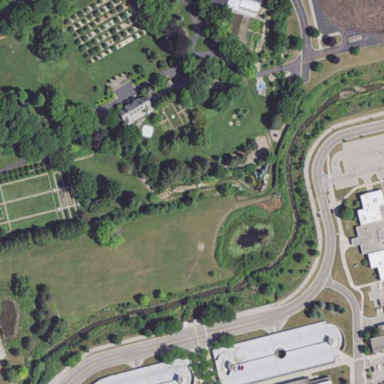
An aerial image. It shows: Park with historic estate and extensive grounds.